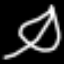
Label: leaf